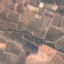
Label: PermanentCrop